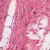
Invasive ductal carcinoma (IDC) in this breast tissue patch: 0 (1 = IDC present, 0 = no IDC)